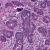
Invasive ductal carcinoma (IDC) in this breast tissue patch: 1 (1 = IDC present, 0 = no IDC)